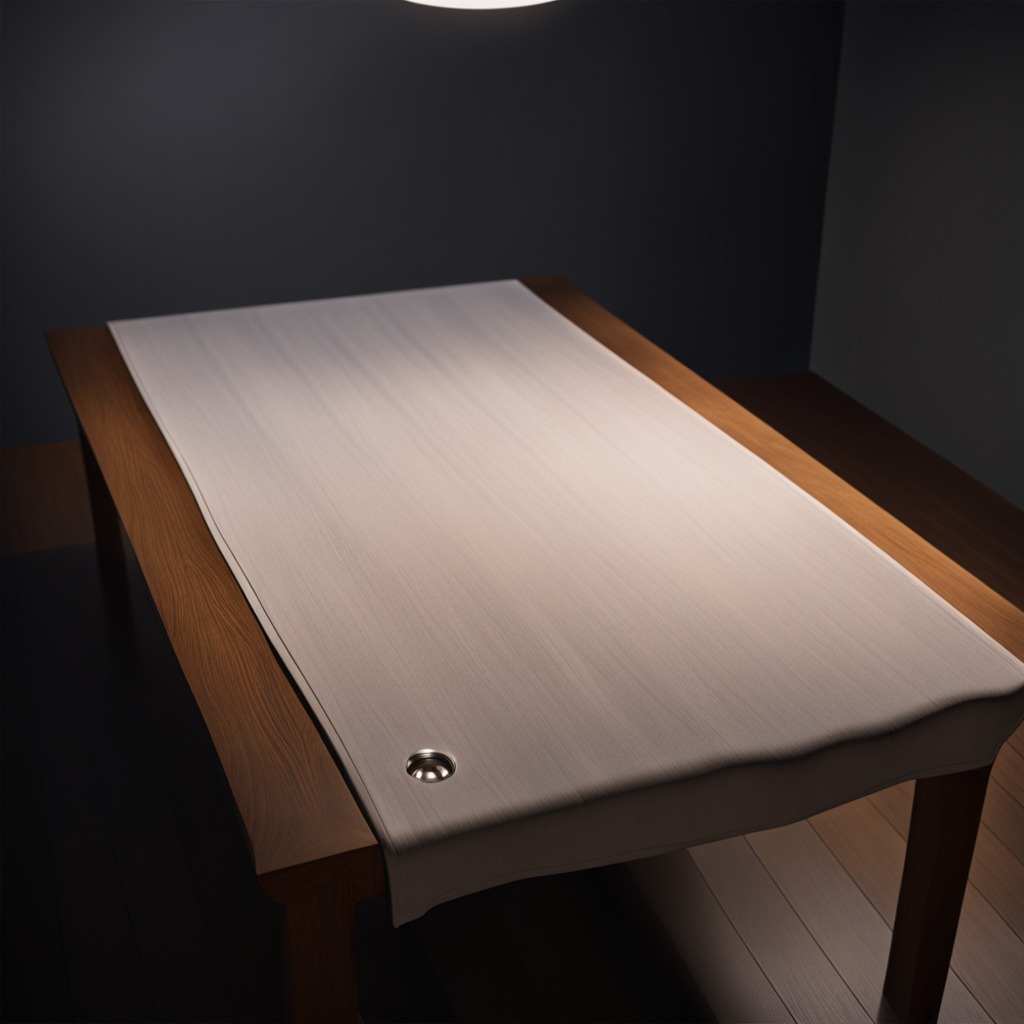
A metal screw lies on a wooden table.